Question: I am trying to extract the time varying smoothing parameter of my gam.
This is the model:
'''
gam1 <- gam(as.numeric(A5_1)~s(tt,k=k)+s(tt,by=A5_1L,k=k)+s(tt,by=A5_2L,k=k)+
s(tt,by=A5_5L,k=k)+s(tt,by=A5_9L,k=k),data=data_subset)
gam2 <- gam(as.numeric(A5_2)~s(tt,k=k)+s(tt,by=A5_1L,k=k)+s(tt,by=A5_2L,k=k)+
s(tt,by=A5_5L,k=k)+s(tt,by=A5_9L,k=k),data=data_subset)
gam5 <- gam(as.numeric(A5_5)~s(tt,k=k)+s(tt,by=A5_1L,k=k)+s(tt,by=A5_2L,k=k)+
s(tt,by=A5_5L,k=k)+s(tt,by=A5_9L,k=k),data=data_subset)
gam9 <- gam(as.numeric(A5_9)~s(tt,k=k)+s(tt,by=A5_1L,k=k)+s(tt,by=A5_2L,k=k)+
s(tt,by=A5_5L,k=k)+s(tt,by=A5_9L,k=k),data=data_subset)
'''
'summary(gam1)' look like this:
<URL>
I can create plots showing smoothing parameters over time like this:
'''
plot(gam1, select=2,ylim=c(-3,1),rug=F,xlab="time points",
ylab=substitute(paste("Joy",italic("(t-1)"), "on Joy",italic("(t)"))))
'''
Plot is looking like this:
<URL>
So far I found the 'predict.gam()' function:
'predict.gam(gam1, type = "terms")'
The predict function gives me:

(nrows=103)
However the output doesn't match the plot.
The line in the plot start around 0.2, whereas the smoothing
Parameter in from 'predict.gam()' is around 1.1. How can I extract
the correct smoothing parameters over time?
In genereal I want these parameters, so that i can create different
qgraphs() over time. One qgraph at the beginning, middle and end.
Like network analysis plots. If there is a direct way of
creating multiple qgraph() plots from time varying gam, I will
gladly take this as well.
Maybe I will even use qgraph.animate() once I created a matrix
of those Parameters.
Thanks a lot!
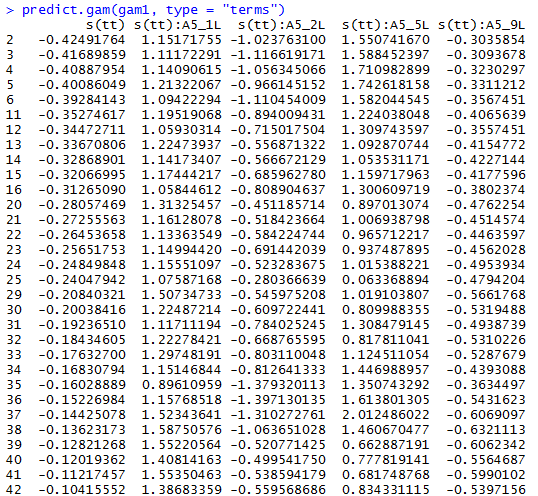
Answer: It won't look like the plot because the plot is showing the estimated effect for a 100 ordered values over the observed range of 'tt'. The 'predict()' call is giving you back the fitted values for your data because you didn't supply anything to the 'newdata' argument.
Two options are to:
1. Save the output from plot.gam(): plt <- plot.gam(....) Now plt will contain an object with all the data used to create the plot. If you plot all smooths rather than just one, you'll get a list back with a data object per smooth.
2. Prepare some new data to predict at and pass that to predict() as newdata. You'll need to provide data for tt plus all the by variables used in the model. expand.grid() is useful for this.